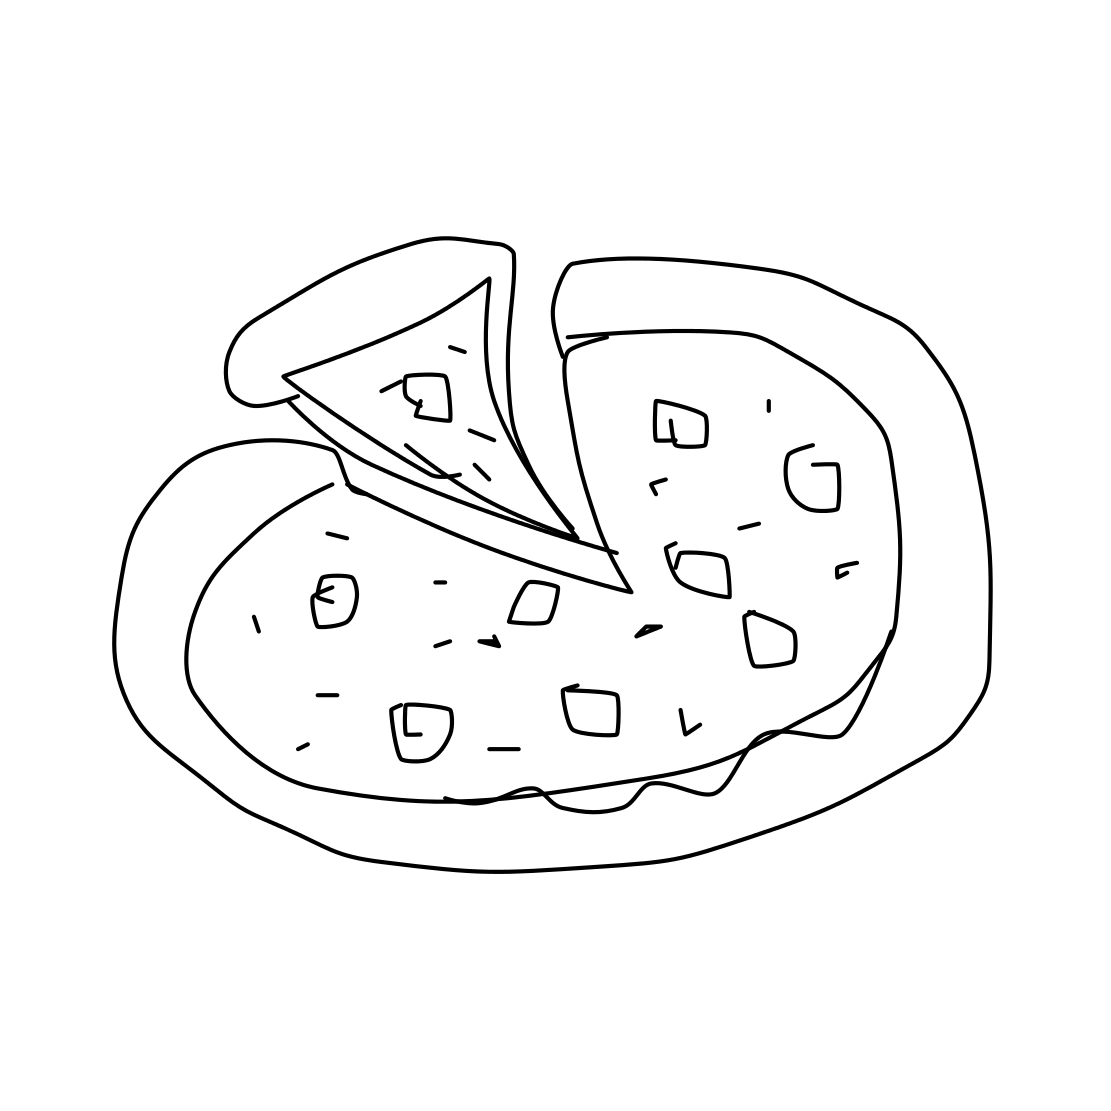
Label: pizza